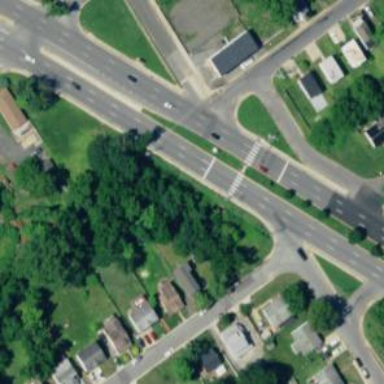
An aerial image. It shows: Crossing on footway.